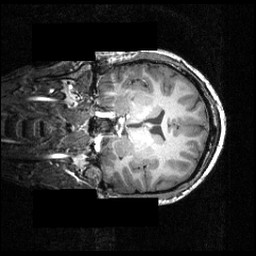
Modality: T1w
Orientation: coronal
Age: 26
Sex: male
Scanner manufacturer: siemens
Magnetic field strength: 3.951 T
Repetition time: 1.5 s
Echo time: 0.00335 s